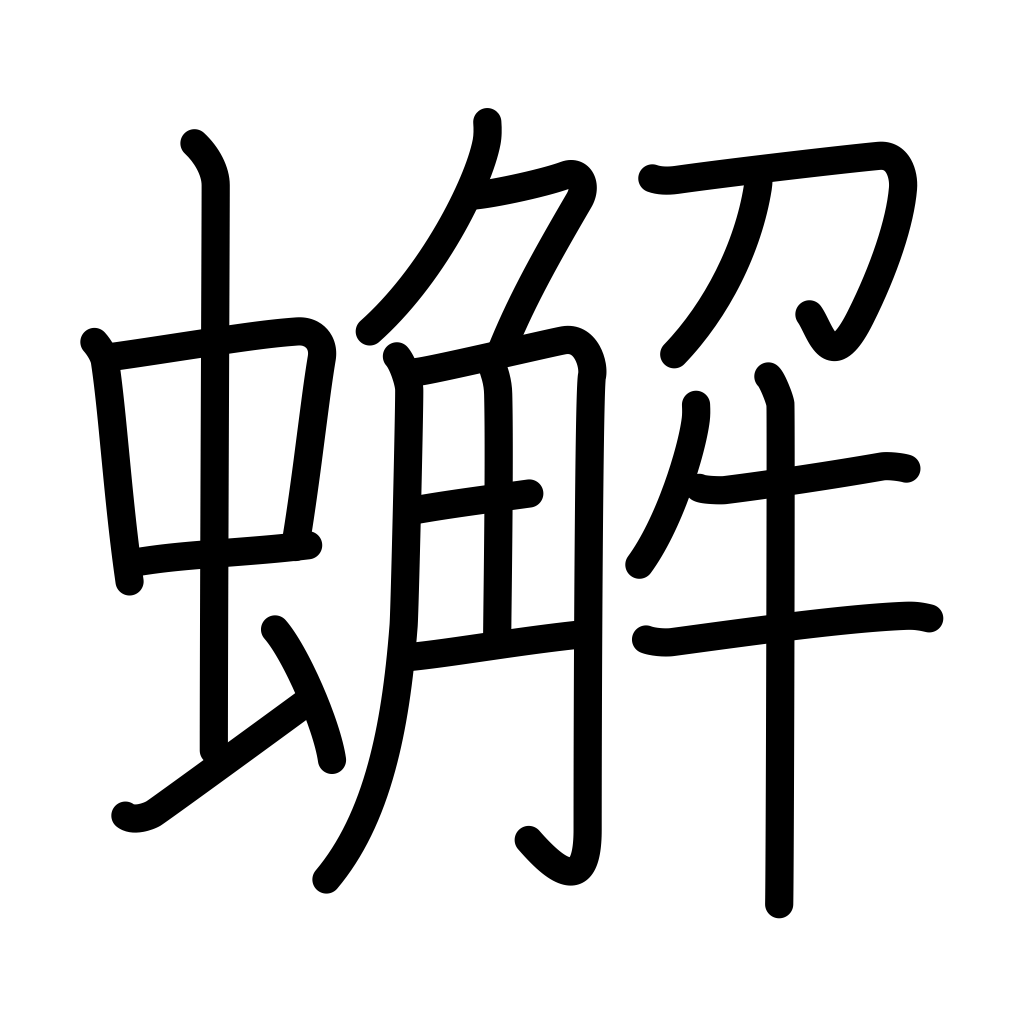
Meaning: crab